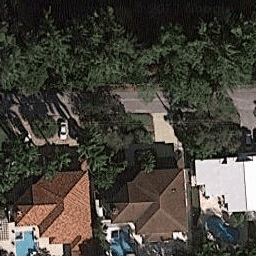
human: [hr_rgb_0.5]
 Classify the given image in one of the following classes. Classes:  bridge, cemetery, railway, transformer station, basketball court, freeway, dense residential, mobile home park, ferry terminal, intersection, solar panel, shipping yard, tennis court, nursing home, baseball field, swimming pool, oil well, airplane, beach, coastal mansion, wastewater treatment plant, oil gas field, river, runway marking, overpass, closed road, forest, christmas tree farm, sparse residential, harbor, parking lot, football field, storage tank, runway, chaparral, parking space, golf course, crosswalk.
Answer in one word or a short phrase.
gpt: coastal mansion